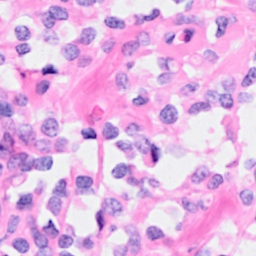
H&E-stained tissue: Breast